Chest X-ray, AP view. Patient: 27 years old, sex F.
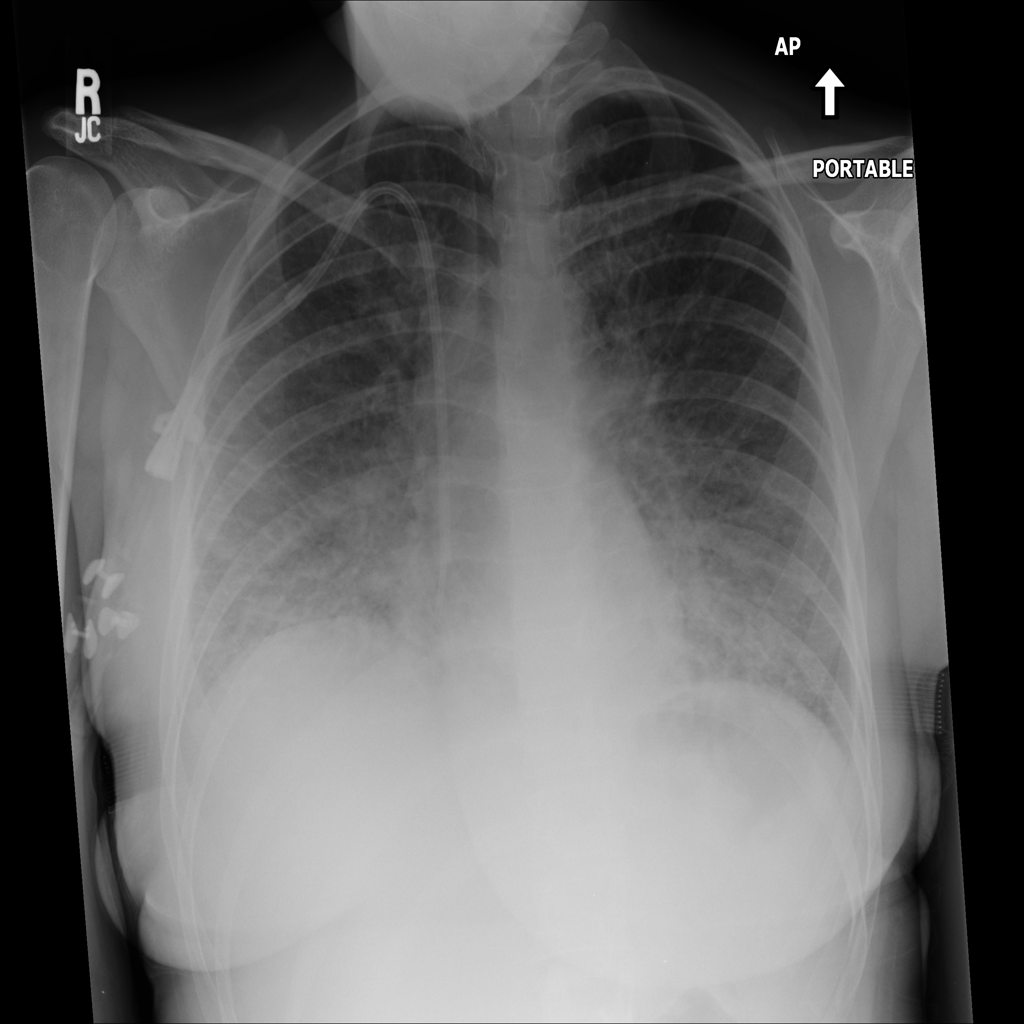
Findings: Infiltration